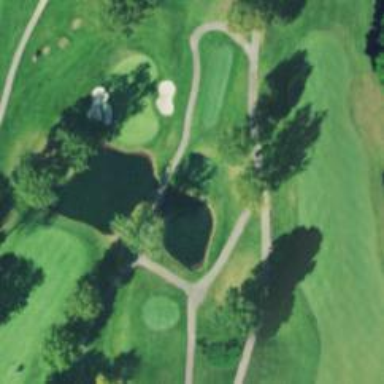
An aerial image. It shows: Water hazard on golf course.